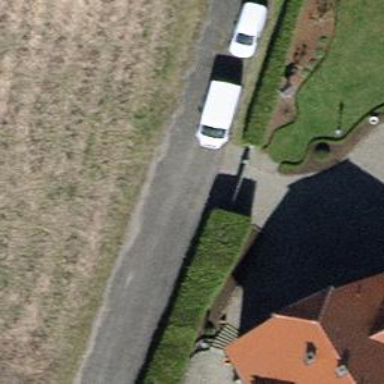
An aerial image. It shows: Driveway.